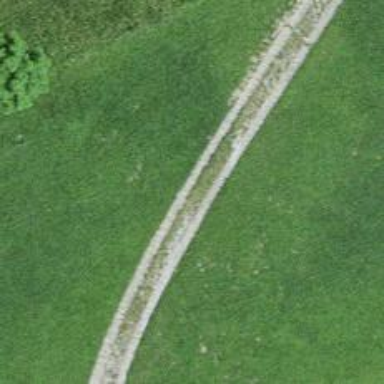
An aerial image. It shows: Track with grass paver surface of grade 3.